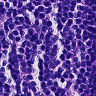
Metastatic tissue present: no